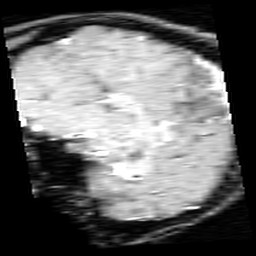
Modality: inplaneT1
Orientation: sagittal
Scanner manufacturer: ge
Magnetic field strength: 3 T
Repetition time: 0.2 s
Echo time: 0.0036 s